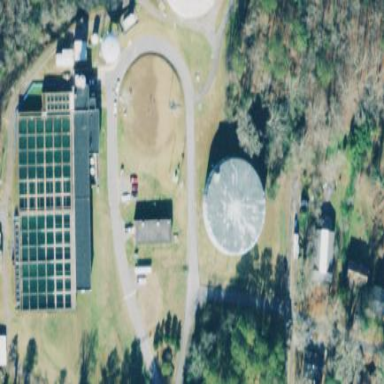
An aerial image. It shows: Man-made water works facility.